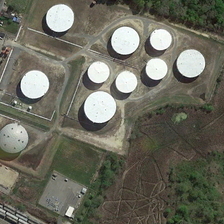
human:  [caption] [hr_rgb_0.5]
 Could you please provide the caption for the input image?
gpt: there are buildings, road, railway, trains, trees and grassland .

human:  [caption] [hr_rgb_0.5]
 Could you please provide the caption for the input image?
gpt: they are white buildings, gray roads, white trains, green trees and brown grassland .

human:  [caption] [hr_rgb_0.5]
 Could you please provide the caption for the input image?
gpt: they are white buildings, gray roads, white trains, green trees and brown grassland .

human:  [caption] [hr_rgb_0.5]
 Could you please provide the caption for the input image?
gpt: there are buildings, road, railway, trains, trees and grassland .

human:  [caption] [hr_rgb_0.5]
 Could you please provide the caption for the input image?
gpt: there are buildings, road, railway, trains, trees and grassland .